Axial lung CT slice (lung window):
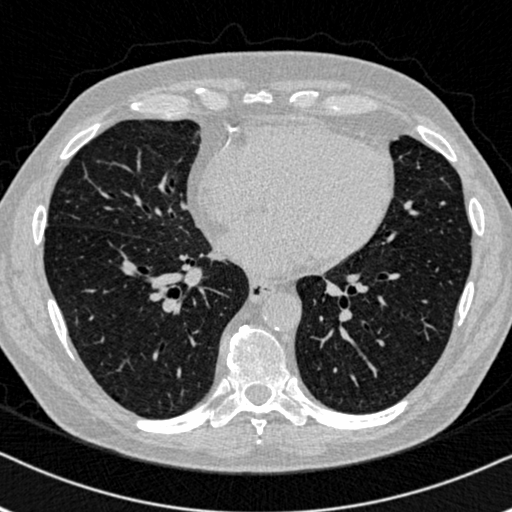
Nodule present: no